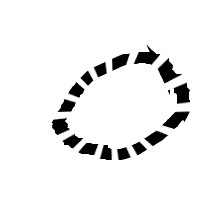
Shape: circle